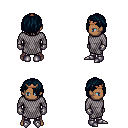
a pixel art fantasy rpg character, male body template, human, dark skin, chain mail, metal pants, raven bangs hairstyle, bronze tiara, metal gloves, metal boots, four views (front, back, left, right), 2x2 character sprite sheet, small pixel art, hard edges, no anti-aliasing